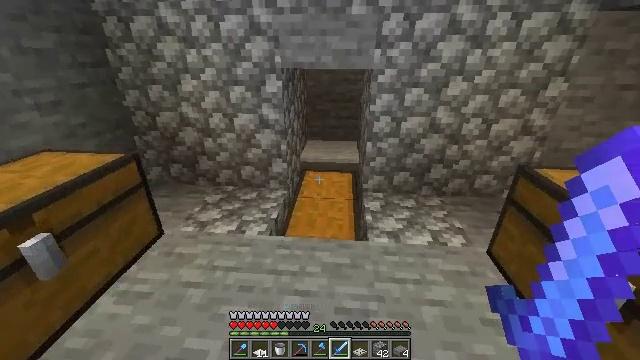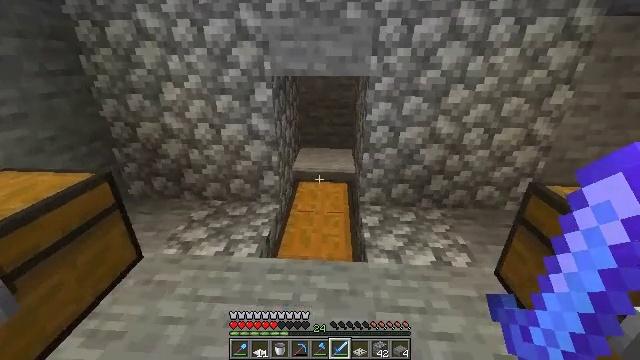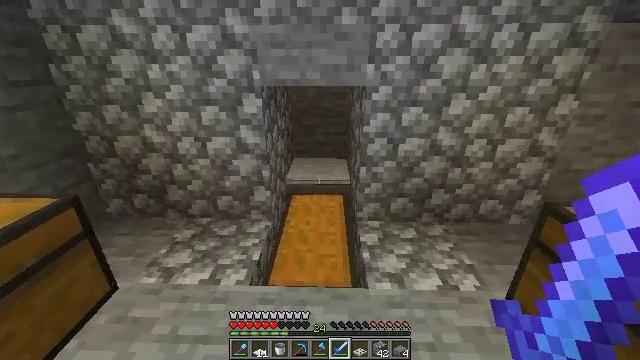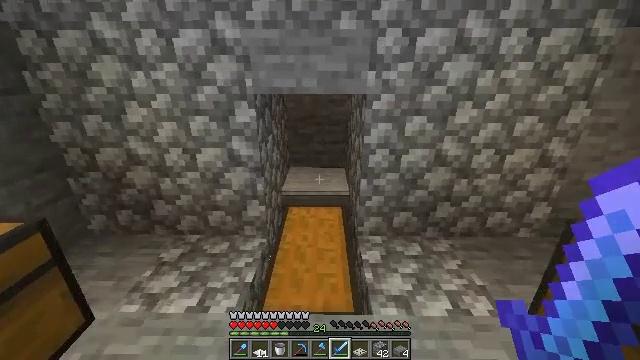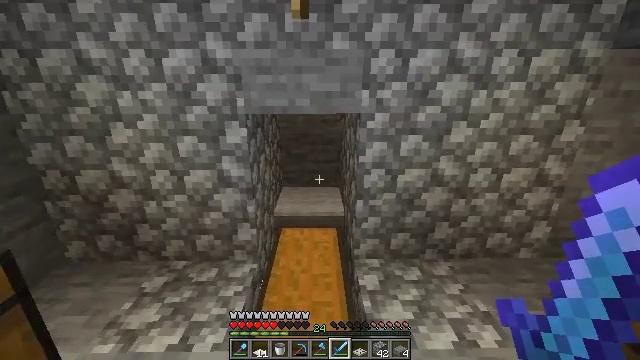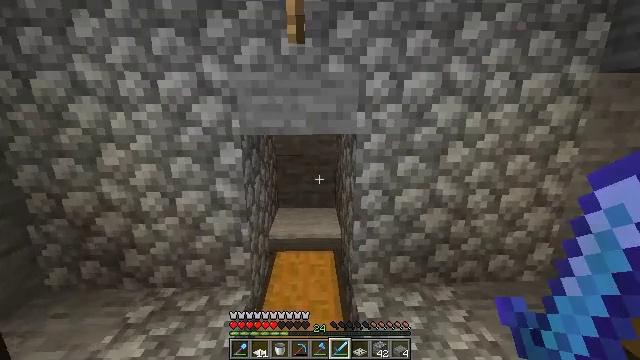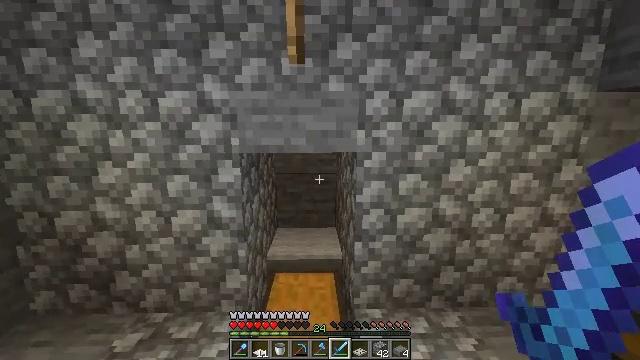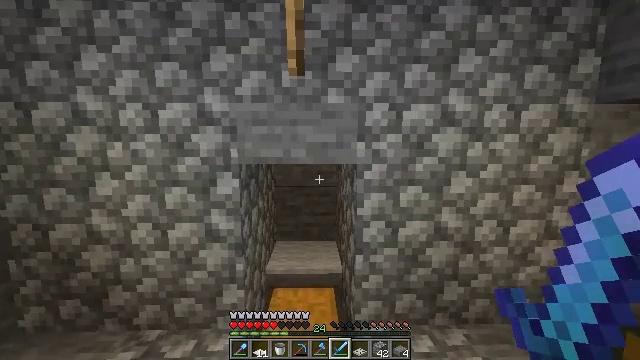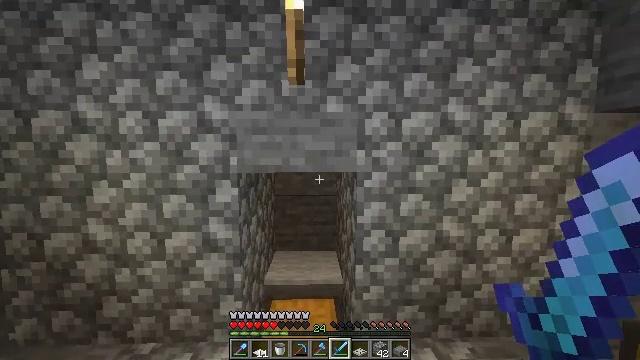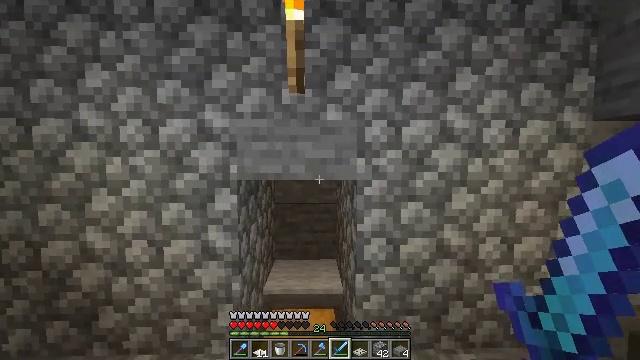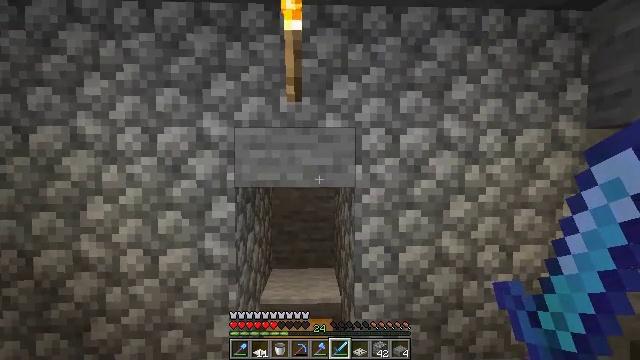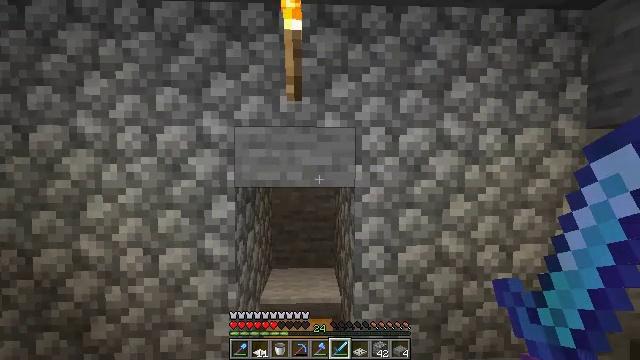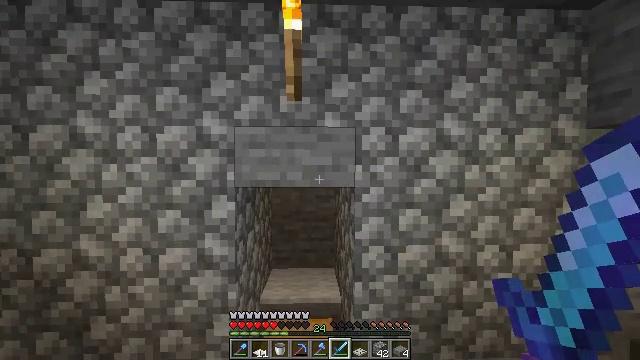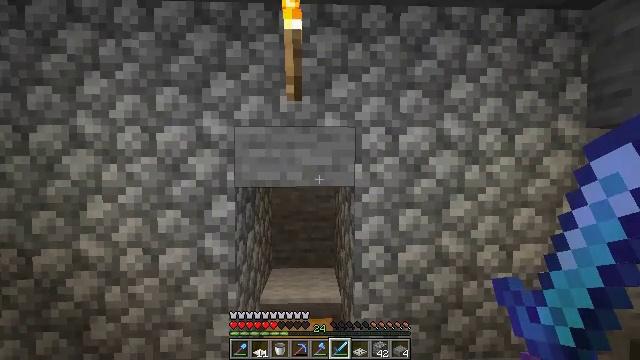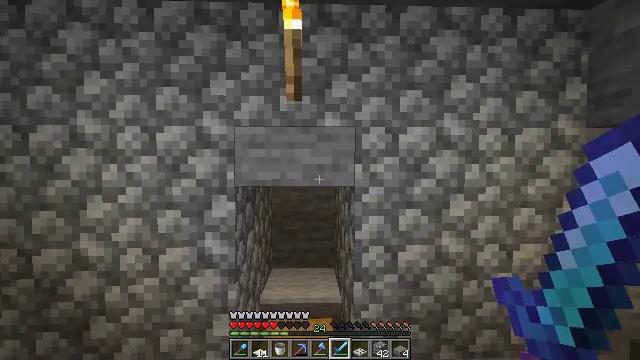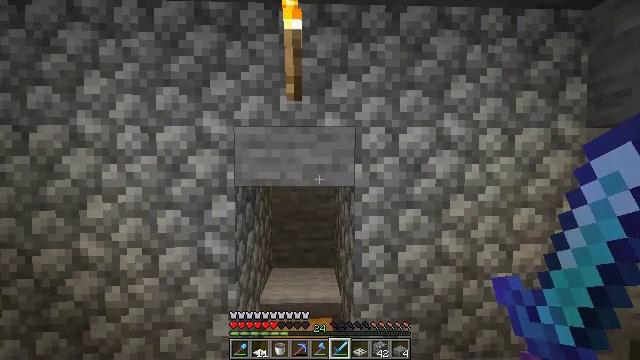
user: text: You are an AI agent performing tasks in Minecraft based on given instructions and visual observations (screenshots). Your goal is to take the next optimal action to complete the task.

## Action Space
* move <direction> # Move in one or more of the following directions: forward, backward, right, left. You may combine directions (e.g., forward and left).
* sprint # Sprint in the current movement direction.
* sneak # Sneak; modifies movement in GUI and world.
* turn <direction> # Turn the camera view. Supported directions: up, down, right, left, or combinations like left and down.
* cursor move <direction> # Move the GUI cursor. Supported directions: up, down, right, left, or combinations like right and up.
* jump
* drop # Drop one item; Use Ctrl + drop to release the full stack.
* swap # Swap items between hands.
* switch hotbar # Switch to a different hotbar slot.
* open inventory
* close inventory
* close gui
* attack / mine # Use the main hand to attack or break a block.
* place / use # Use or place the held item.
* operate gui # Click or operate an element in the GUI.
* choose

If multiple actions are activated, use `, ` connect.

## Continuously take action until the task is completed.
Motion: motion action
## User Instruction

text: Break the stone slab in a structure.
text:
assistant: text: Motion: move forward, turn right
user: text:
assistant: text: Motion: move forward, turn right and up
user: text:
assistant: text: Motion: move forward, turn up
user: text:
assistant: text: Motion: turn right and up
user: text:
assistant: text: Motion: turn up
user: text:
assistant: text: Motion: turn up
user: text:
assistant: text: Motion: turn up
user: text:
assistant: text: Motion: turn up
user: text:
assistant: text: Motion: turn up
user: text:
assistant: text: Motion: turn up
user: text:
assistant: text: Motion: no_op
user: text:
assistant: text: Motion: no_op
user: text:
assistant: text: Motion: no_op
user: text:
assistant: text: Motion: no_op
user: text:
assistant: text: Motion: no_op
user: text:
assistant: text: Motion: no_op
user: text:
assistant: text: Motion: move forward
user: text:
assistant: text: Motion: move forward
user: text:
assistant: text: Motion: no_op
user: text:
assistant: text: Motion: no_op
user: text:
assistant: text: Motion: no_op
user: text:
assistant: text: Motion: no_op
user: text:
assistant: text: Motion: no_op
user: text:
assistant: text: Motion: no_op
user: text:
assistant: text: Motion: no_op
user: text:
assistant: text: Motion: no_op
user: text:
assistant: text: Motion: no_op
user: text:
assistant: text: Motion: no_op
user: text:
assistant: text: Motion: no_op
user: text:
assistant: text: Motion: no_op